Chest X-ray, PA view. Patient: 40 years old, sex F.
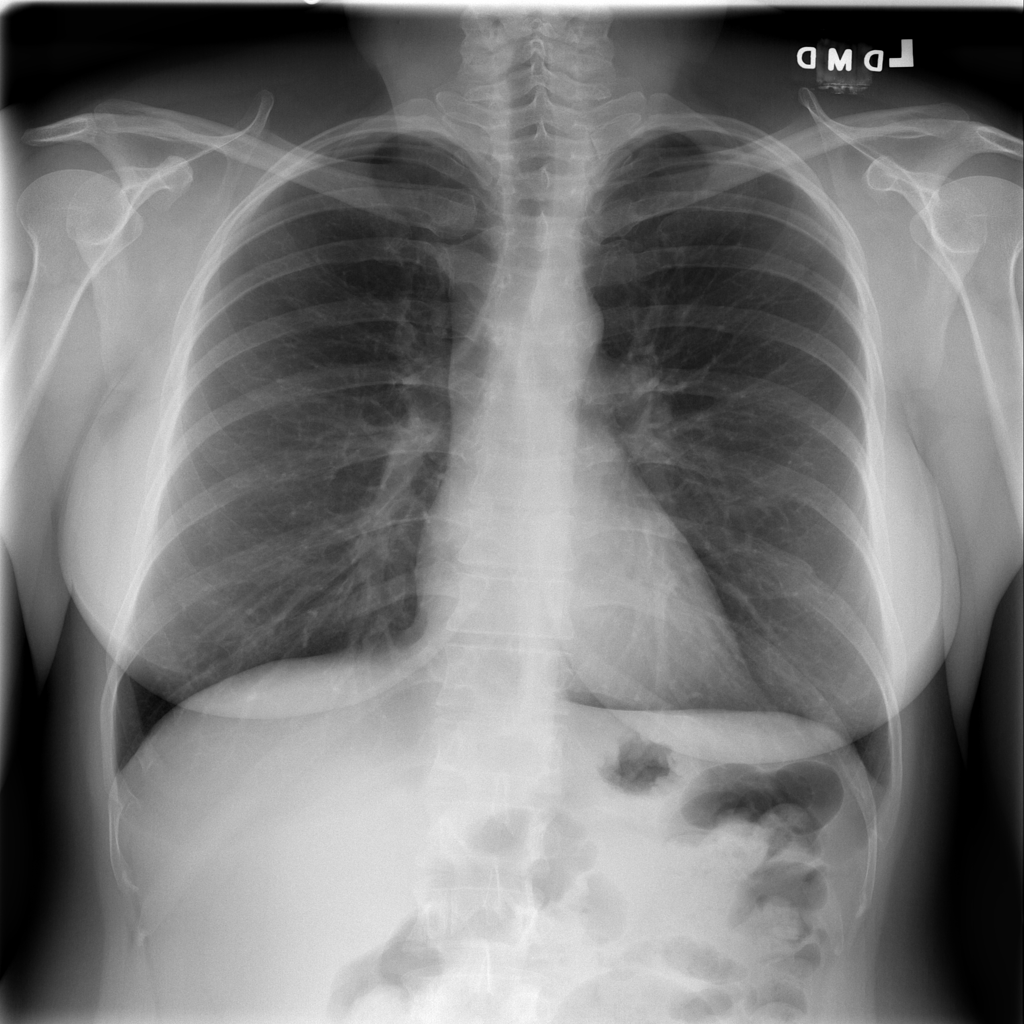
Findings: No Finding